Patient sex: F
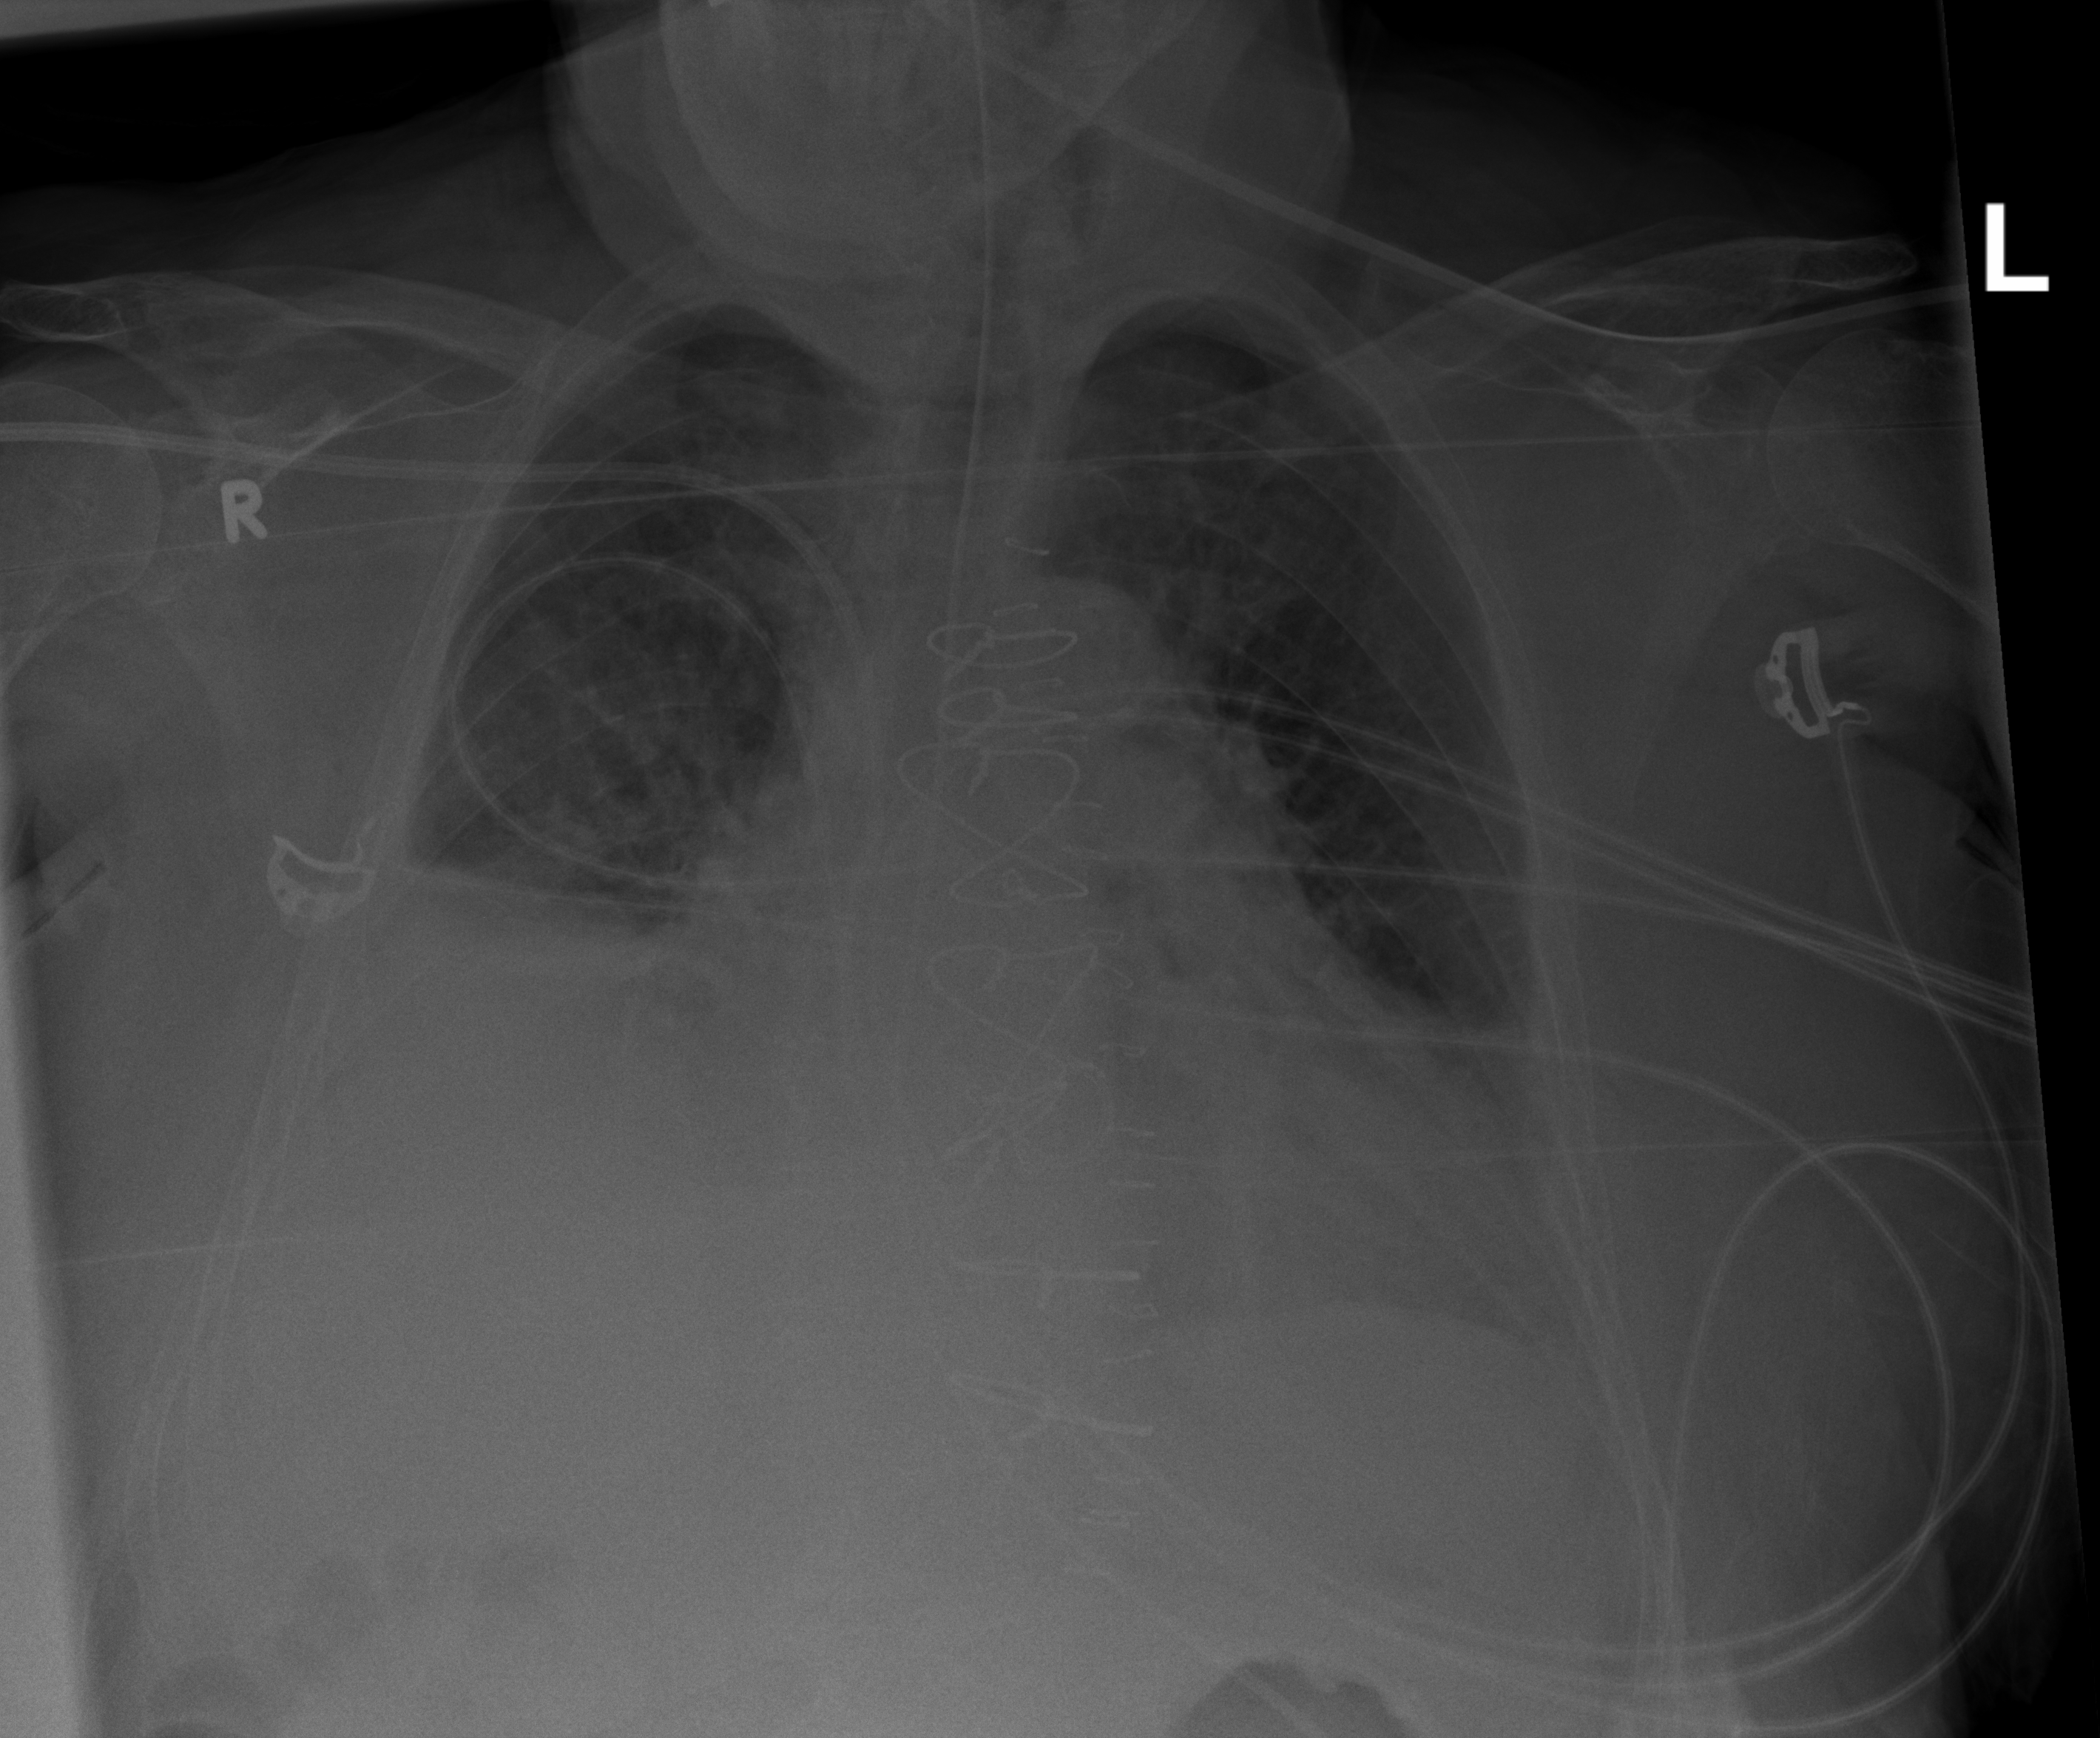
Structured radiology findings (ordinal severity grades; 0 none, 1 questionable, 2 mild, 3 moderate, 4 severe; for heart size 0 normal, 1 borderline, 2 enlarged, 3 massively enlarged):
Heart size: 2
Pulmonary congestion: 3
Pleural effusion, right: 2
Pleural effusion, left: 2
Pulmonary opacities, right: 1
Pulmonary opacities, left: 1
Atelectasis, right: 3
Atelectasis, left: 2